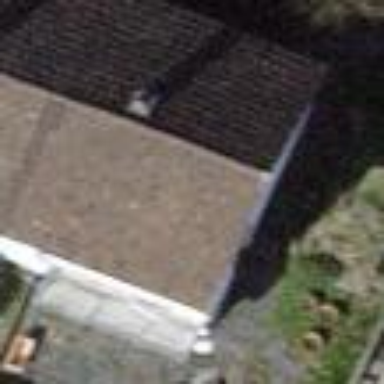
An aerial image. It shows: Terrace building.